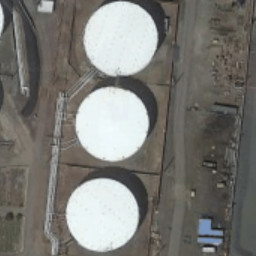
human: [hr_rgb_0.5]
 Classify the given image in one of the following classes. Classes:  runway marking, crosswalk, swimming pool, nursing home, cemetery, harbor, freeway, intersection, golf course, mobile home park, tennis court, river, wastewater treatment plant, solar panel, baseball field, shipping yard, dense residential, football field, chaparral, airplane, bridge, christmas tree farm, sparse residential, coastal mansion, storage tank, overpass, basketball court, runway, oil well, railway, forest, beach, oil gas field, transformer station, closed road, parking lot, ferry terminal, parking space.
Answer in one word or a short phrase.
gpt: storage tank